Question: I am following a good tutorial on using a <URL>. I have been unable to get the code to work however as ever time I compile and run the app force closes. Logcat says its "unable to instantiate activity CompnentInfo" amount a series of other errors. I'm not to handy with debugging so I'm at an impasse. This is my code:
'''
public class GridViewDemo extends Activity {
public String[] filenames = {
"File 1",
"File 2",
"Roflcopters"
};
public void onCreate(Bundle savedInstanceState) {
super.onCreate(savedInstanceState);
setContentView(R.layout.main);
GridView gridview = (GridView) findViewById(R.id.gridview);
gridview.setAdapter(new ButtonAdapter(this));
}
//Classes
public class ButtonAdapter extends BaseAdapter {
private Context mContext;
// Gets the context so it can be used later
public ButtonAdapter(Context c) {
mContext = c;
}
// Total number of things contained within the adapter
public int getCount() {
return filenames.length;
}
// Require for structure, not really used in my code.
public Object getItem(int position) {
return null;
}
// Require for structure, not really used in my code. Can
// be used to get the id of an item in the adapter for
// manual control.
public long getItemId(int position) {
return position;
}
@SuppressWarnings("null")
public View getView(int position,
View convertView, ViewGroup parent) {
Button btn = null;
btn.setOnClickListener(new MyOnClickListener(position));
if (convertView == null) {
// if it's not recycled, initialize some attributes
btn = new Button(mContext);
btn.setLayoutParams(new GridView.LayoutParams(100, 55));
btn.setPadding(8, 8, 8, 8);
}
else {
btn = (Button) convertView;
}
btn.setText(filenames[position]);
// filenames is an array of strings
btn.setTextColor(Color.WHITE);
btn.setBackgroundResource(R.drawable.icon);
btn.setId(position);
return btn;
}
}
class MyOnClickListener implements OnClickListener {
private final int position;
public MyOnClickListener(int position) {
this.position = position;
}
public void onClick(View v) {
// Preform a function based on the position
// someFunction(this.position)
Toast.makeText(getApplicationContext(), this.position, Toast.LENGTH_SHORT).show();
}
}
'''
XML:
'''
<?xml version="1.0" encoding="utf-8"?>
<GridView xmlns:android="http://schemas.android.com/apk/res/android"
android:id="@+id/gridview"
android:layout_width="fill_parent"
android:layout_height="fill_parent"
android:columnWidth="90dp"
android:numColumns="auto_fit"
android:verticalSpacing="10dp"
android:horizontalSpacing="10dp"
android:stretchMode="columnWidth"
android:gravity="center"
/>
'''
Manifest xml:
'''
<?xml version="1.0" encoding="utf-8"?>
'''
'''
<application android:icon="@drawable/icon" android:label="@string/app_name">
<activity android:name=".GridviewActivity"
android:label="@string/app_name">
<intent-filter>
<action android:name="android.intent.action.MAIN" />
<category android:name="android.intent.category.LAUNCHER" />
</intent-filter>
</activity>
</application>
'''
Any ideas why this crashes?
This is the logcat output:

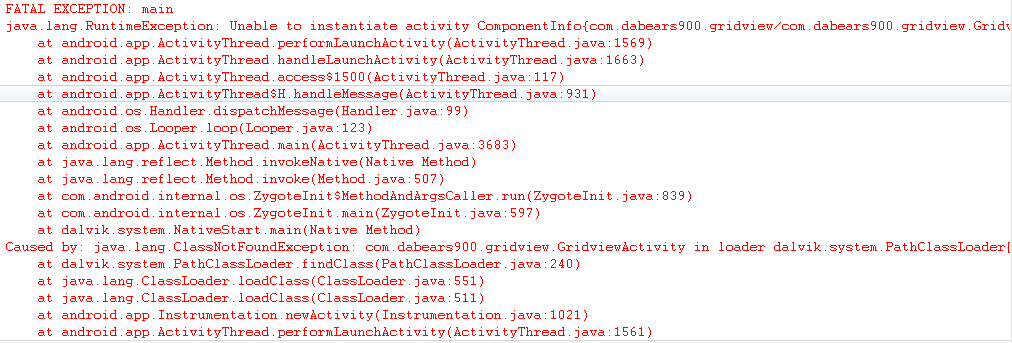
Answer: First, I would recommend learning how to debug <URL> for example]. It will become handy very soon...
Second, next time please add a log from logcat, which shows the details for the exception which caused the "force close".
Regarding your problem, you are trying to call a method on a null object:
'''
Button btn = null;
btn.setOnClickListener(new MyOnClickListener(position));
'''
which causes a null pointer exception. You should add the listener only after you assigned an object to 'btn', which is after the 'if-else' blocks.
One more things - you suppressed the 'null' warning ('@SuppressWarnings("null")'), to avoid the warning, instead of taking care of it, and this way you got the null pointer exception. Unless you are hundred percents sure, don't ignore the warnings.
Looking at your manifest, this is a small typo. It should be
'''
<activity android:name=".GridViewActivity"
'''
Instead of:
'''
<activity android:name=".GridviewActivity"
'''